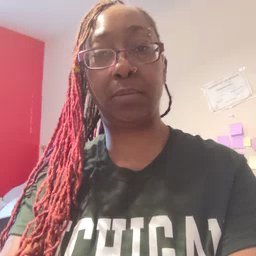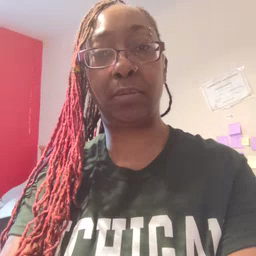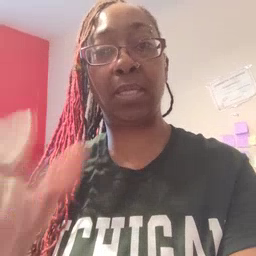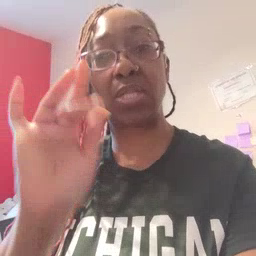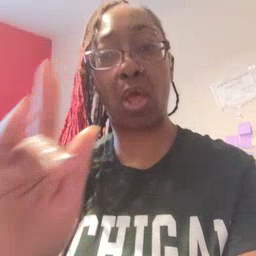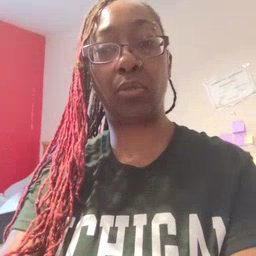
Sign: touch